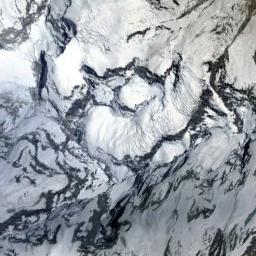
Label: snowberg